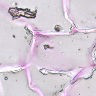
Metastatic tissue present: no